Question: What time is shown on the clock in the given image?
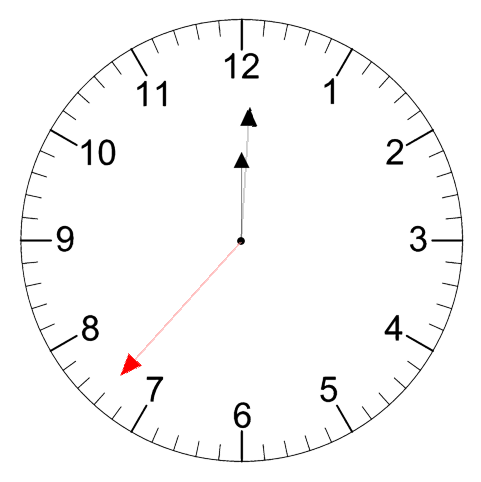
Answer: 12:00:37